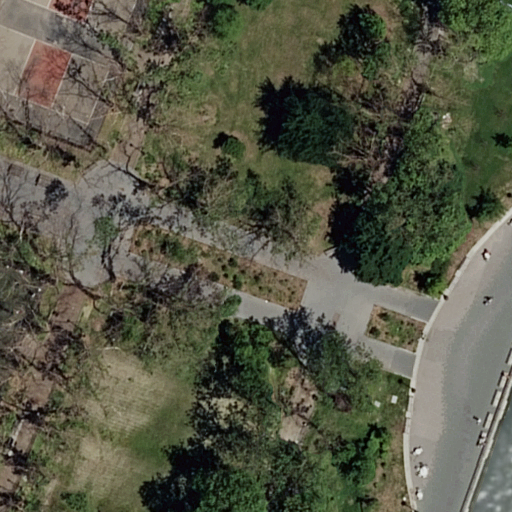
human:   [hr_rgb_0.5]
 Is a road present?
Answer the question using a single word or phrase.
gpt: yes

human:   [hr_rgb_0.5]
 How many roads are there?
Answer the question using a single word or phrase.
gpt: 5

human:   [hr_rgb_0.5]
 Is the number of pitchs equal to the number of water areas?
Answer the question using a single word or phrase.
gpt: no

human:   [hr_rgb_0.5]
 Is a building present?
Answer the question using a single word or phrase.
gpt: no

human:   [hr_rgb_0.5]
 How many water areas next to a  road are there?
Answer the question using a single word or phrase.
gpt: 1

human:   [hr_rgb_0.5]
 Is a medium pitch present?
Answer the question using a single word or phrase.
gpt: no

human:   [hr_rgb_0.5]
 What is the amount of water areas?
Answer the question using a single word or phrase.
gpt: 1

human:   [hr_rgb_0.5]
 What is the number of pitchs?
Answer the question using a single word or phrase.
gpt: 3

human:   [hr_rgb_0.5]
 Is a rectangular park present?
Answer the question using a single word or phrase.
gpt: yes

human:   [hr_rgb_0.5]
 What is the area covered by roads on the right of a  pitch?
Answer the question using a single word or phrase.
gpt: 0m2

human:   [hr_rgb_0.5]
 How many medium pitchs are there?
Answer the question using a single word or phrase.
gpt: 0

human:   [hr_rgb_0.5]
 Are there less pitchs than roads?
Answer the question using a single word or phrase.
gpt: yes

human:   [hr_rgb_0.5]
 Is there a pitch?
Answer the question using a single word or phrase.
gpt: yes

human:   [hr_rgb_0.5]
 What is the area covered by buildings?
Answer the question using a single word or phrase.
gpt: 0m2

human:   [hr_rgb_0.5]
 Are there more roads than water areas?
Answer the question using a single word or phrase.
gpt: yes

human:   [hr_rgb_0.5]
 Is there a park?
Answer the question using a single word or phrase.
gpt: yes

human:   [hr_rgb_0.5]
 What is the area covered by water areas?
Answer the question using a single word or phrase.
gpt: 146m2

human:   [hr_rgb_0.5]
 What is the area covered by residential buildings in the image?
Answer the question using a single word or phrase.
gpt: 0m2

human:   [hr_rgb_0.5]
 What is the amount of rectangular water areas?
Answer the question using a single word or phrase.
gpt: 1

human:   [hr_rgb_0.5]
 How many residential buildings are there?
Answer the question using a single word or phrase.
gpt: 0

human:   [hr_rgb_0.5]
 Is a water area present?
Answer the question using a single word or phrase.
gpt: yes

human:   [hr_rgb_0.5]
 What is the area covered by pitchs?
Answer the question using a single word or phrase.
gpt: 1225m2

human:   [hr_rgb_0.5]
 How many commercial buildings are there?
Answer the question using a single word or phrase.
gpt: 0

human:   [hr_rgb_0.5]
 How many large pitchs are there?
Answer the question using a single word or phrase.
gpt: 1

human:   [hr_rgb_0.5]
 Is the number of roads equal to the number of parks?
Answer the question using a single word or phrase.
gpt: no

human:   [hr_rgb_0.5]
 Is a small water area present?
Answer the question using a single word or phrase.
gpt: no

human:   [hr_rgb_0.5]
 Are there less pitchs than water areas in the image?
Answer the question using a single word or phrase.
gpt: no

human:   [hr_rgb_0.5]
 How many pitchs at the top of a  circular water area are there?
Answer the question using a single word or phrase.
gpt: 0

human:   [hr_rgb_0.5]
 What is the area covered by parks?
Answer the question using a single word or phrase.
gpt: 4644m2

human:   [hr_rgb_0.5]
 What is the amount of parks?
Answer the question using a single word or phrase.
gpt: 1

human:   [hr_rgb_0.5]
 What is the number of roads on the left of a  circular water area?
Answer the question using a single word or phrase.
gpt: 0

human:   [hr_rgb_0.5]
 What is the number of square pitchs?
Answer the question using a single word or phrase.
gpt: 0

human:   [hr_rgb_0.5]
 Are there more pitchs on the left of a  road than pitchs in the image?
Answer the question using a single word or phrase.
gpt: no

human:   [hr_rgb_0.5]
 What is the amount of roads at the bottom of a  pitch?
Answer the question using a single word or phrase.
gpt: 4

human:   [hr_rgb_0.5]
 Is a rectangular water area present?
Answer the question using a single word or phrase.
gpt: yes

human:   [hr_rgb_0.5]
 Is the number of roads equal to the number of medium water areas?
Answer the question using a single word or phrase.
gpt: no

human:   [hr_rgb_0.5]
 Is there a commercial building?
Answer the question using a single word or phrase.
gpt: no

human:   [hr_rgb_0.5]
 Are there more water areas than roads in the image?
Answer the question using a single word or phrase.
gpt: no

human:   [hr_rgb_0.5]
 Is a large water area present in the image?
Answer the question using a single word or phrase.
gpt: no

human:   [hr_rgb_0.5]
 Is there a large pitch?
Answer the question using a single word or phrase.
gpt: yes

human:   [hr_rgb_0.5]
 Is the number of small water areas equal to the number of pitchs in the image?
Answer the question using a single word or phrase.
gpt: no

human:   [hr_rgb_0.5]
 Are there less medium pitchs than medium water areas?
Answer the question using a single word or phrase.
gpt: yes

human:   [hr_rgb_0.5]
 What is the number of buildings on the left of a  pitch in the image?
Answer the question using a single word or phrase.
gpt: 0

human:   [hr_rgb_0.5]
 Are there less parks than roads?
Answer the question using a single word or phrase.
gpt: yes

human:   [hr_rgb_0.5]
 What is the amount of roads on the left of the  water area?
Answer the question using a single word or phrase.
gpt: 4

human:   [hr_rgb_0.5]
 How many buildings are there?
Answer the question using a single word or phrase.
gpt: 0

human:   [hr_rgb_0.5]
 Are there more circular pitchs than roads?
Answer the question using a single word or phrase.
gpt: no

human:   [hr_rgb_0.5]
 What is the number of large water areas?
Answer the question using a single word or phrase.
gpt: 0

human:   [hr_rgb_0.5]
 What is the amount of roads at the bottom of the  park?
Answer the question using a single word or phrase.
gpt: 5

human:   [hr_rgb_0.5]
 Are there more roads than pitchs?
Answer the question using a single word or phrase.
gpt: yes

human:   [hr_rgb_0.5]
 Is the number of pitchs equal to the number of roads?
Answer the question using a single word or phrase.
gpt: no

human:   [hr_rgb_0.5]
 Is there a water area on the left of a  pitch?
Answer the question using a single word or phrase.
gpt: no

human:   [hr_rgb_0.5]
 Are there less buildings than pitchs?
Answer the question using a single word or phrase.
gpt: yes

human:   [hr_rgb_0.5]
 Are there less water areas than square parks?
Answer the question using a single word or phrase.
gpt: no

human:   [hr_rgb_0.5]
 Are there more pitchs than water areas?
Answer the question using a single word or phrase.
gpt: yes

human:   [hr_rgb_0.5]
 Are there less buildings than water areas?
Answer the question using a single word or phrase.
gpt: yes

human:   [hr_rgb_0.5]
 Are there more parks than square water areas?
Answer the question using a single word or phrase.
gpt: yes

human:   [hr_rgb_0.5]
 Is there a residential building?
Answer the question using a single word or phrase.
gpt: no

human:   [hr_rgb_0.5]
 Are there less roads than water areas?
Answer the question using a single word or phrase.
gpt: no

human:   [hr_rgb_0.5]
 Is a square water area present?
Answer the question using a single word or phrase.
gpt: no

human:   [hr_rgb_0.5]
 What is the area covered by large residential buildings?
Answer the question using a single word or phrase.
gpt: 0m2

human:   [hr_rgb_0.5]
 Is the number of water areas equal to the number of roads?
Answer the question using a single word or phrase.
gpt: no

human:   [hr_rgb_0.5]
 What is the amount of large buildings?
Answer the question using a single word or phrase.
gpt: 0

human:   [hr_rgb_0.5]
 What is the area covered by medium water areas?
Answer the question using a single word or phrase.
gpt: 146m2